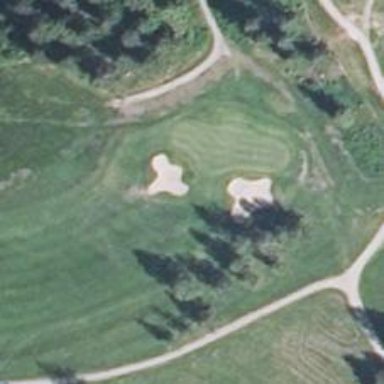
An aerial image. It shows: View of golf hole.